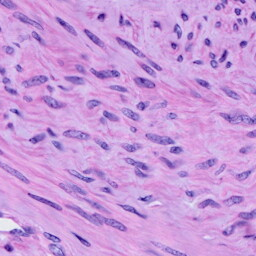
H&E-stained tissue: Cervix